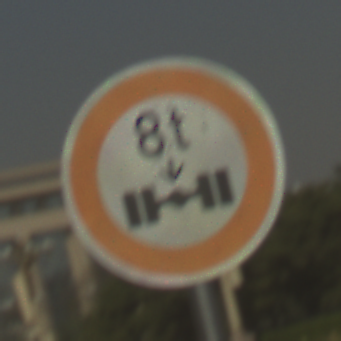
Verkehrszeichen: TatsaechlicheAchslast
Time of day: MorningAfternoon
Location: Outdoor (Suburban)
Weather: Clear
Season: NotSpecified
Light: Natural